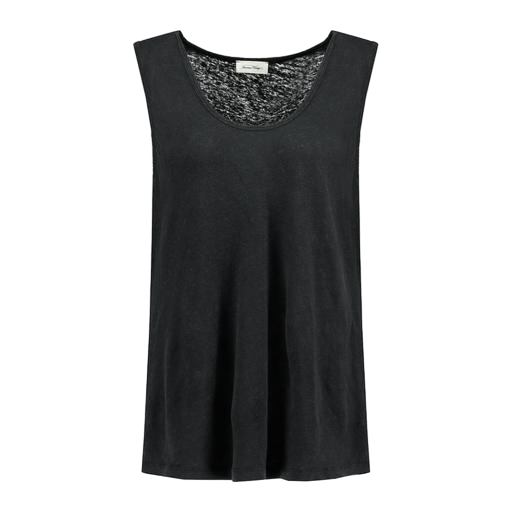
black slub jersey vest top, black maison tank top, black trust rocker tank, white background